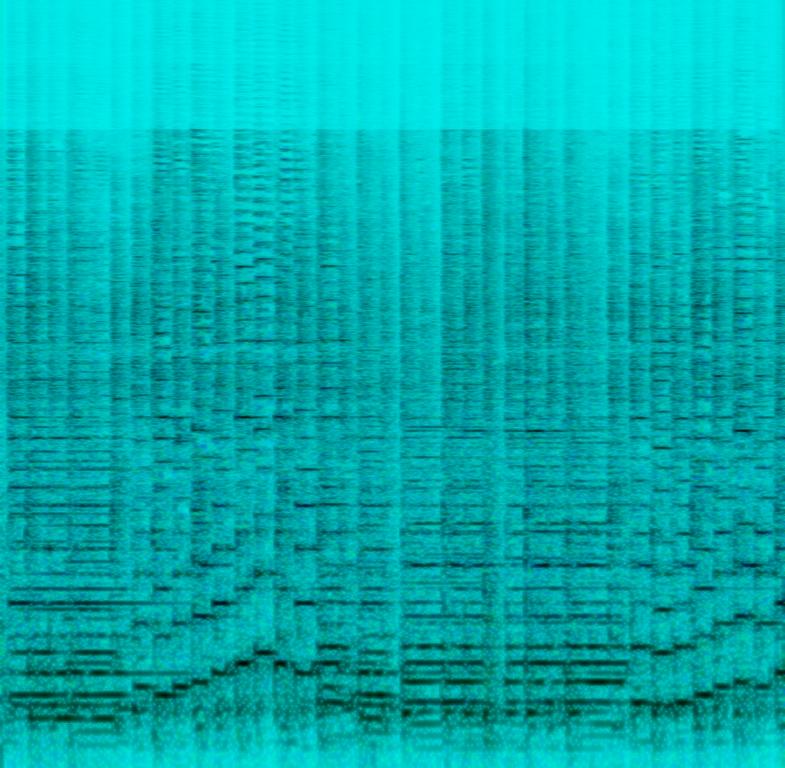
The song is an instrumental. The tempo is medium with a guitarist playing traditional flamenco style guitar in a rhumba rhythm. The song has a Latin dance groove and sounds delightful. The song has a poor audio quality.